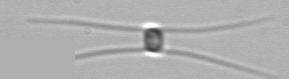
Label: Chaetoceros_similis